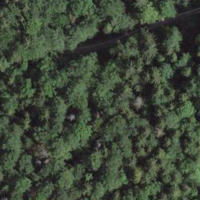
EUNIS habitat code: 43
Species observed at this site:
Cardamine heptaphylla